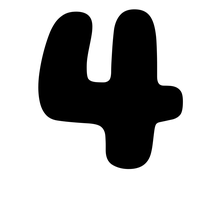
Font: Gluten_ExtraBold